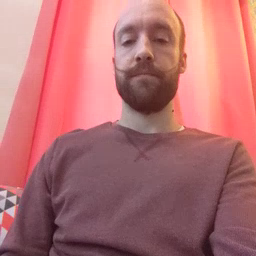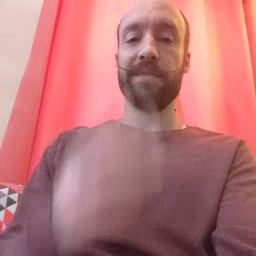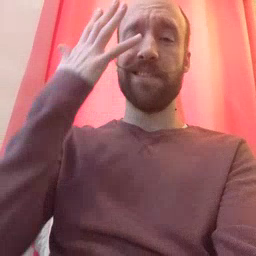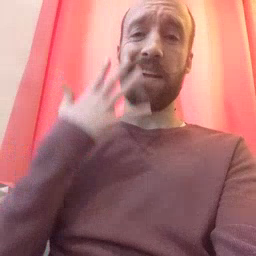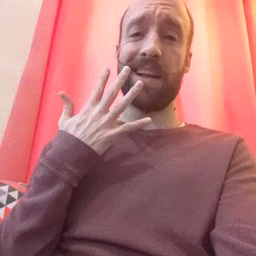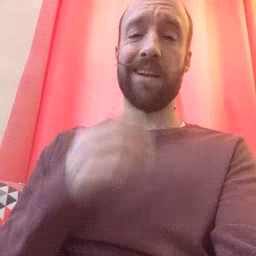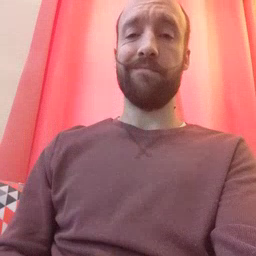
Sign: sad